Question: Is there a UI component in Titanium where you can add a utility bar at the bottom of the screen, such as the one in the iOS mail app pictured below?
The image, bar has the compose new mail button and a space for status messages. But I'd like to add a button.

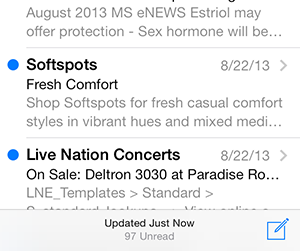
Answer: Yes titanium provided it with the name of Toolbar. Here is the documentation link for you:
<URL>